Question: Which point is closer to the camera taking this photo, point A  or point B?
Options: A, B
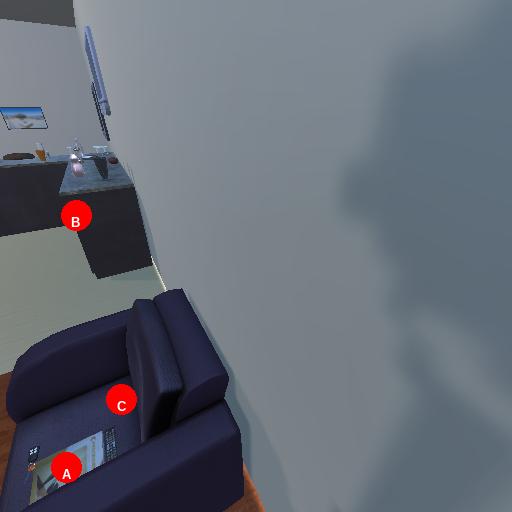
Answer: A